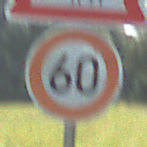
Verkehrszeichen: Geschwindigkeit60
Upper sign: ViehtriebRechts
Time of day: Midday
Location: Outdoor (Nature)
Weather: Clear
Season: NotSpecified
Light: Natural